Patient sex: M
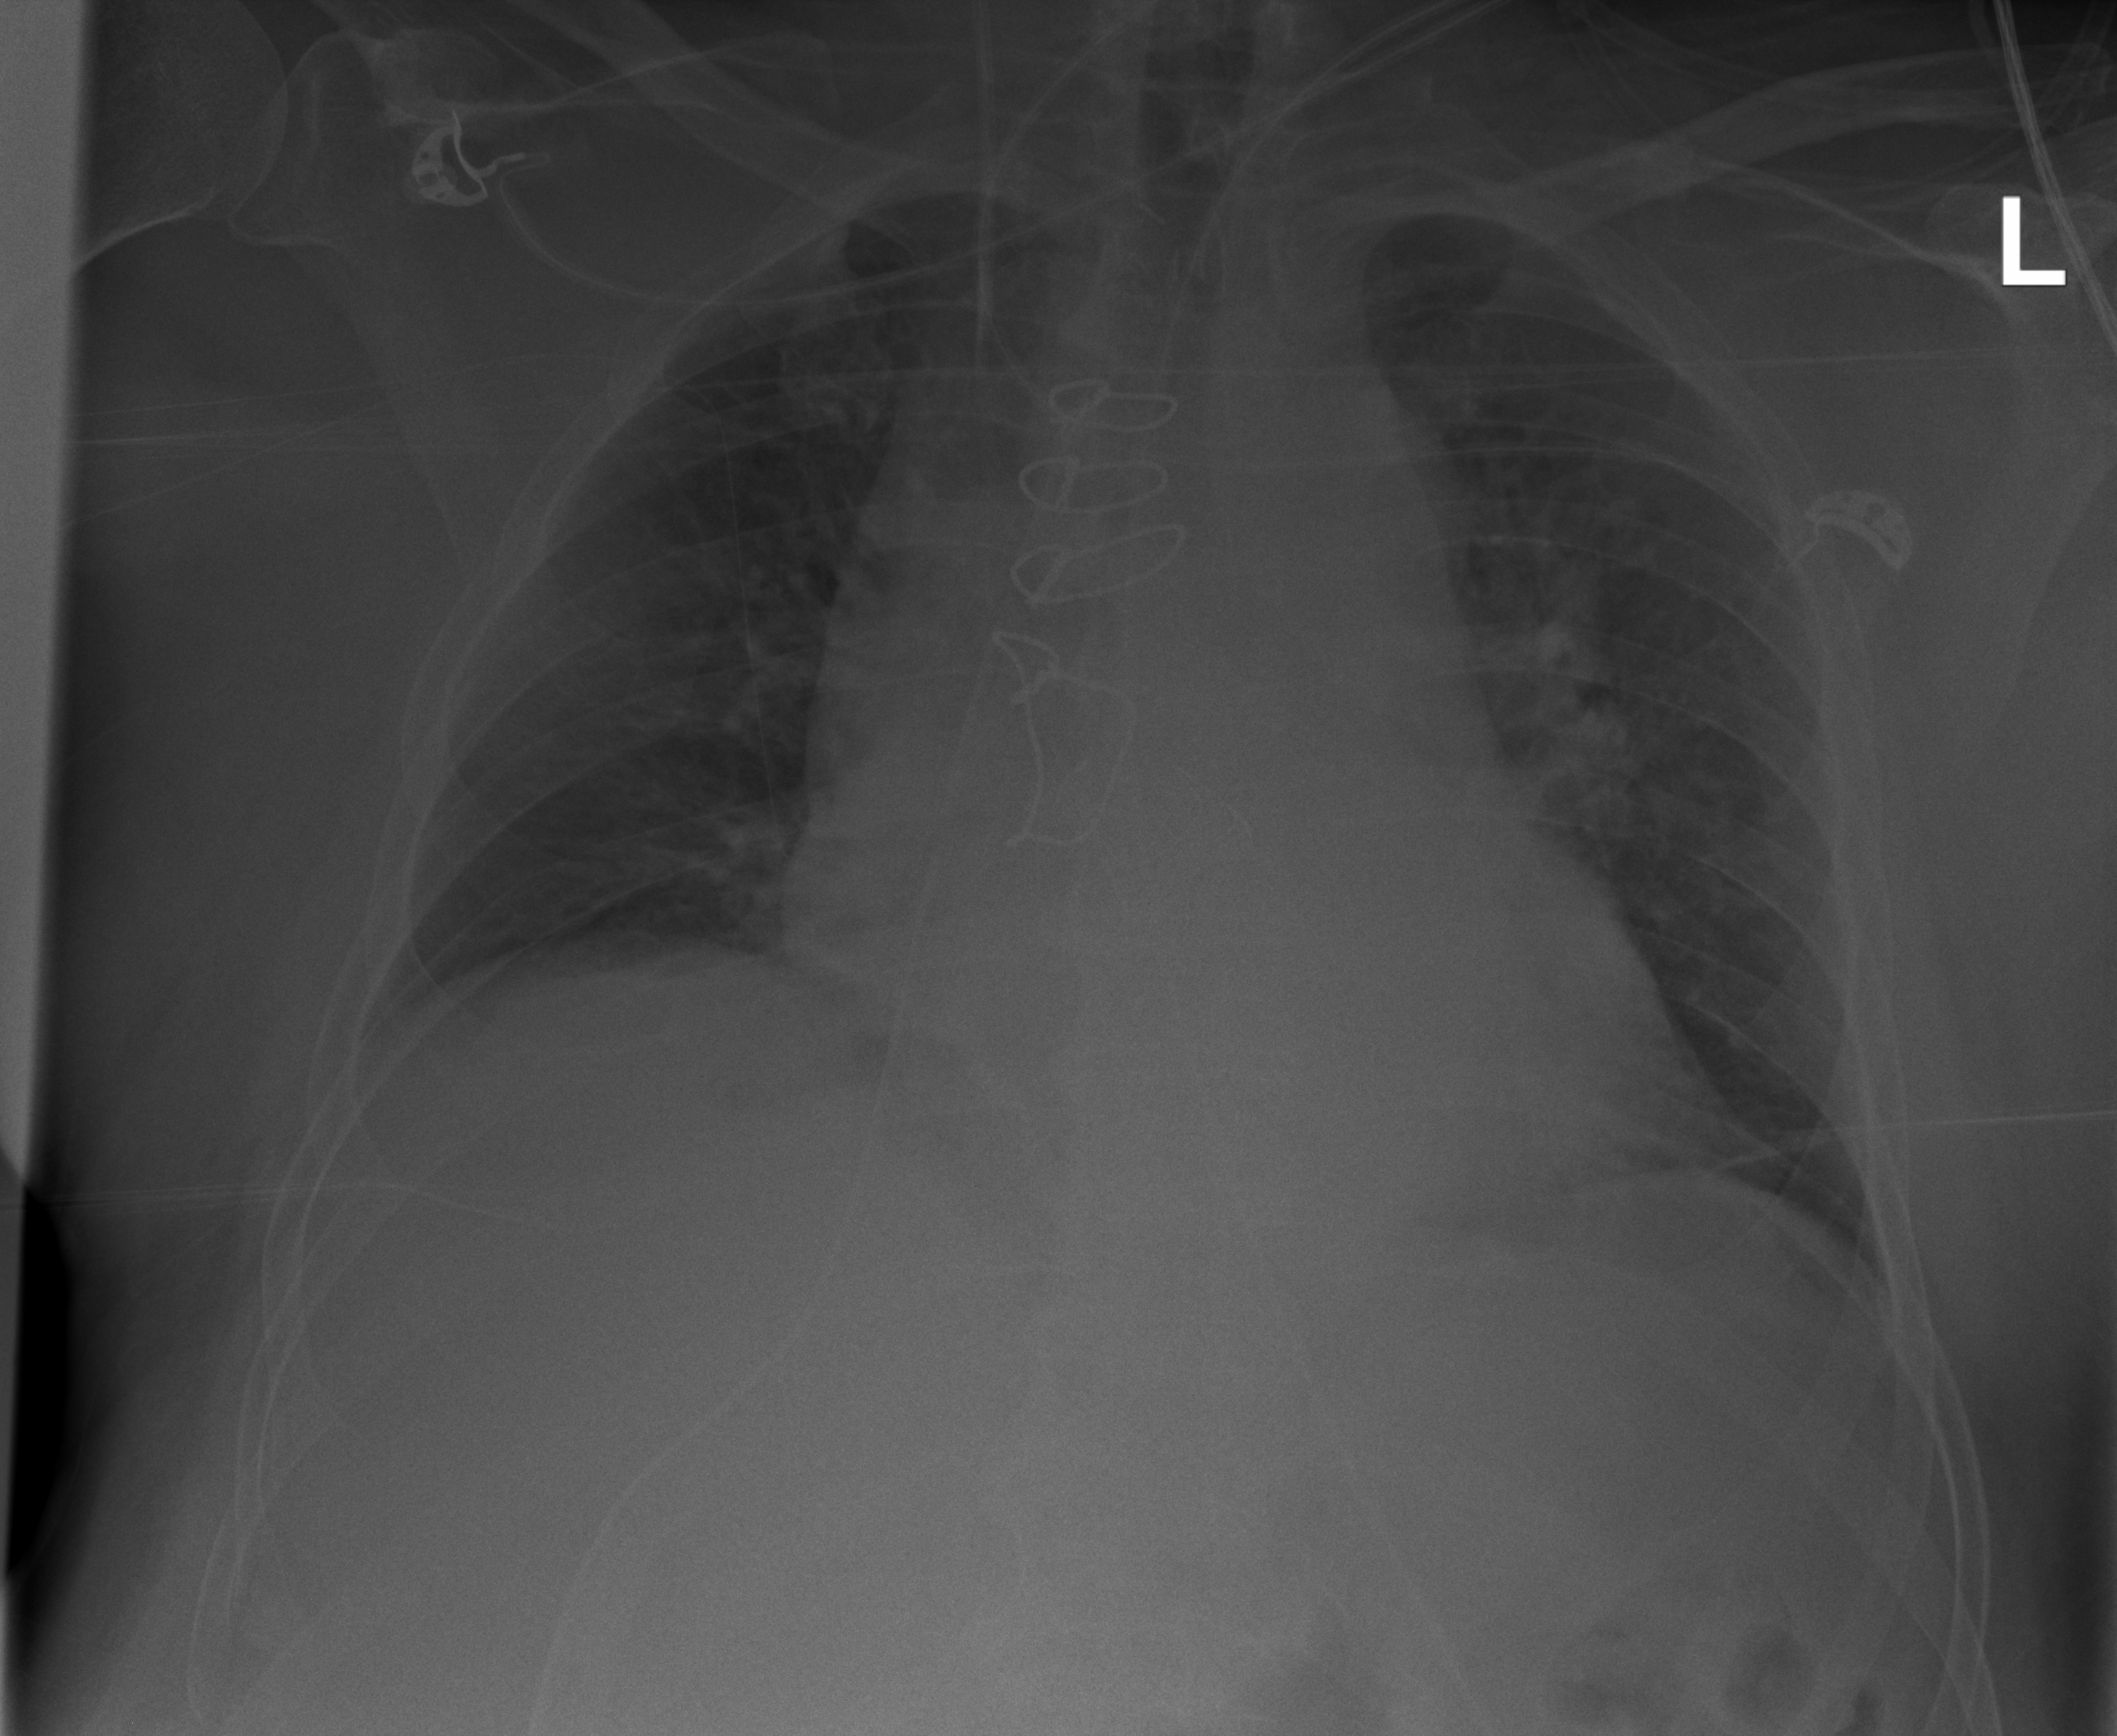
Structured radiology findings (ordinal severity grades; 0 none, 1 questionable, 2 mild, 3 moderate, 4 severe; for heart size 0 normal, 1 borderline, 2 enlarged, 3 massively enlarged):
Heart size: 2
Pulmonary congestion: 2
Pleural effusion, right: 0
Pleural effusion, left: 0
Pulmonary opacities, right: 2
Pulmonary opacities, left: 2
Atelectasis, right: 2
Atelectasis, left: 2